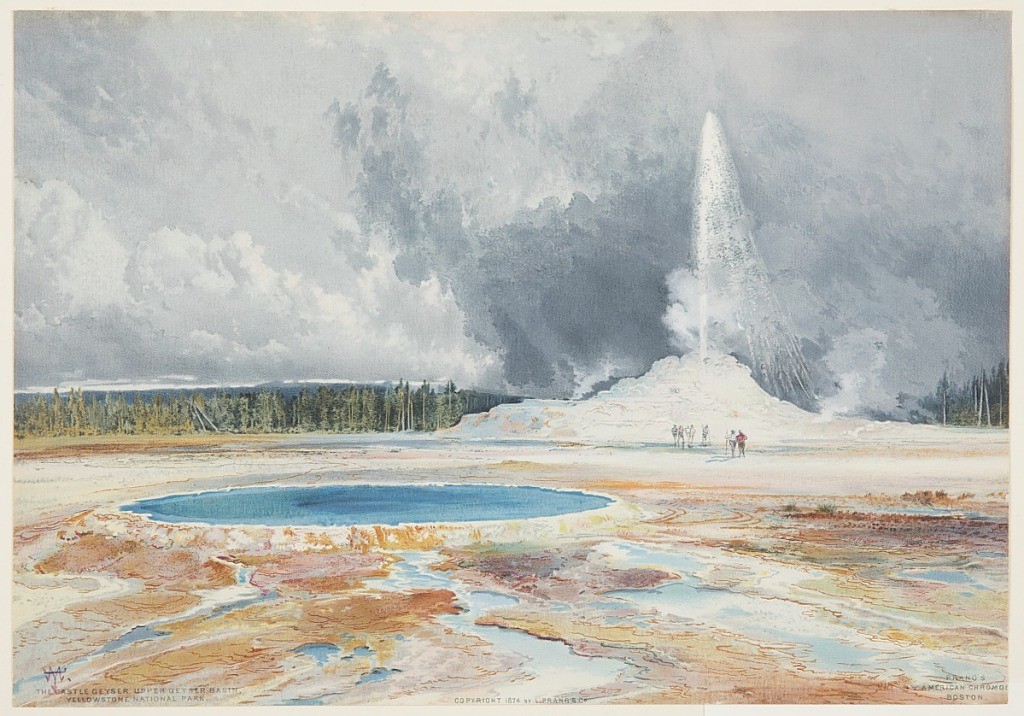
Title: Castle Geyser, Upper Geyser Basin, Yellowstone National Park
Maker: Thomas Moran, American, b. Britain, 1837–1926
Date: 1874
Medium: Chromolithograph on white wove paper
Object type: Print
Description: Horizontal view of a geyser, with tiny figures at its base, spewing water beneath a cloudy sky in the middleground, while visible in the left foreground is a basin and in the left distance a line of green trees.